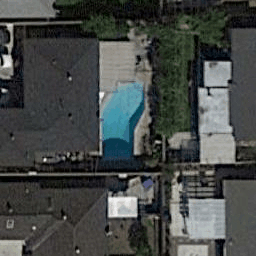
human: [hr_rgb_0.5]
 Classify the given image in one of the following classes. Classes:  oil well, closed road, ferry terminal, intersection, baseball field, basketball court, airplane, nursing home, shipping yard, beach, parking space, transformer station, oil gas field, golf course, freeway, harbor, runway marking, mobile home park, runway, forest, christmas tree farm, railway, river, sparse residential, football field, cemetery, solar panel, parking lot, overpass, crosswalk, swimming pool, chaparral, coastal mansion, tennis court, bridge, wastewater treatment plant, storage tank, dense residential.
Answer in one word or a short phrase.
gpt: swimming pool